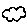
Label: cloud